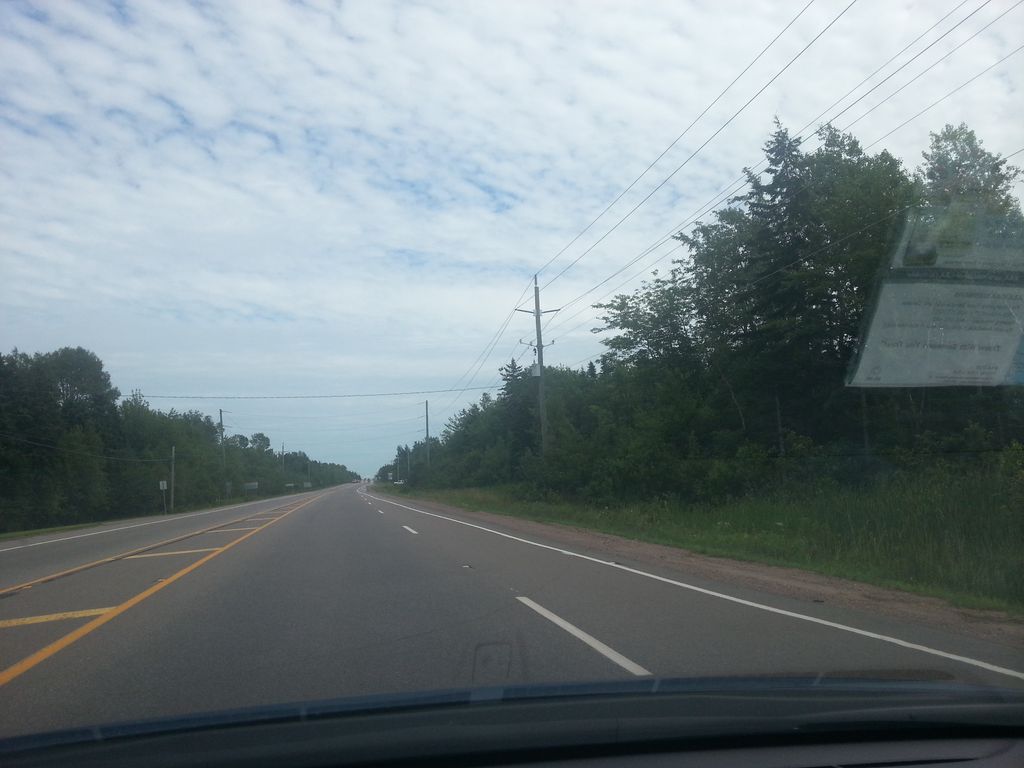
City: charlottetown